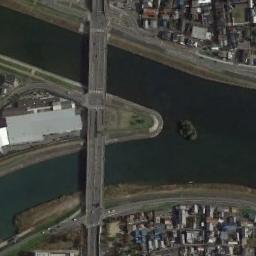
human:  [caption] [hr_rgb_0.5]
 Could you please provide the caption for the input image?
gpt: A bridge connects the land on both sides of the blue-blue river and spans a small island with many buildings and roads in the river .

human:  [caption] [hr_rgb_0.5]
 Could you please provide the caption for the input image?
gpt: There are two parallel bridges, And the color of the water is dark green .

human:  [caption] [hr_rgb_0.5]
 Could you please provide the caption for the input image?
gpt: A bridge is over the river with many buildings beside .

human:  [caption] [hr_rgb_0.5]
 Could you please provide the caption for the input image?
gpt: A bridge built on a dark green river and the river island of the river and the residential area on both sides of the river .

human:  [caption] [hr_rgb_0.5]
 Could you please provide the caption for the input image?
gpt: There are many buildings beside the bridge .